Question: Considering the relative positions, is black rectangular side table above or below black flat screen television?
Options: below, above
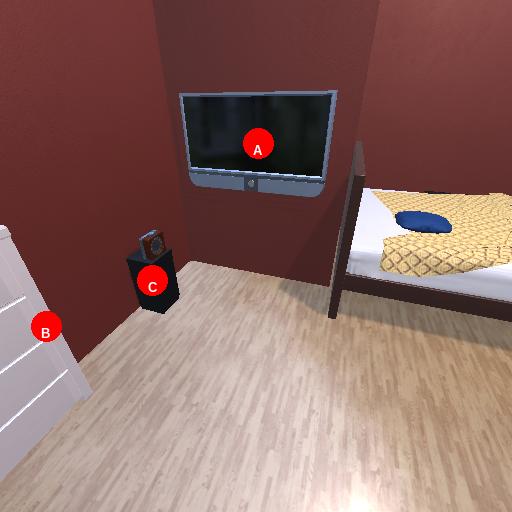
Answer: below